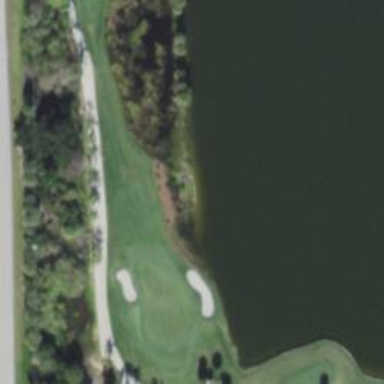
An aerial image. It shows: Area of rough grass used for golf.